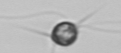
Label: Acanthoica_quattrospina